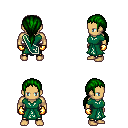
a pixel art fantasy rpg character, male body template, human, tanned skin, sash dress, gold greaves, green ponytail hairstyle, gold gloves, four views (front, back, left, right), 2x2 character sprite sheet, small pixel art, hard edges, no anti-aliasing